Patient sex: F
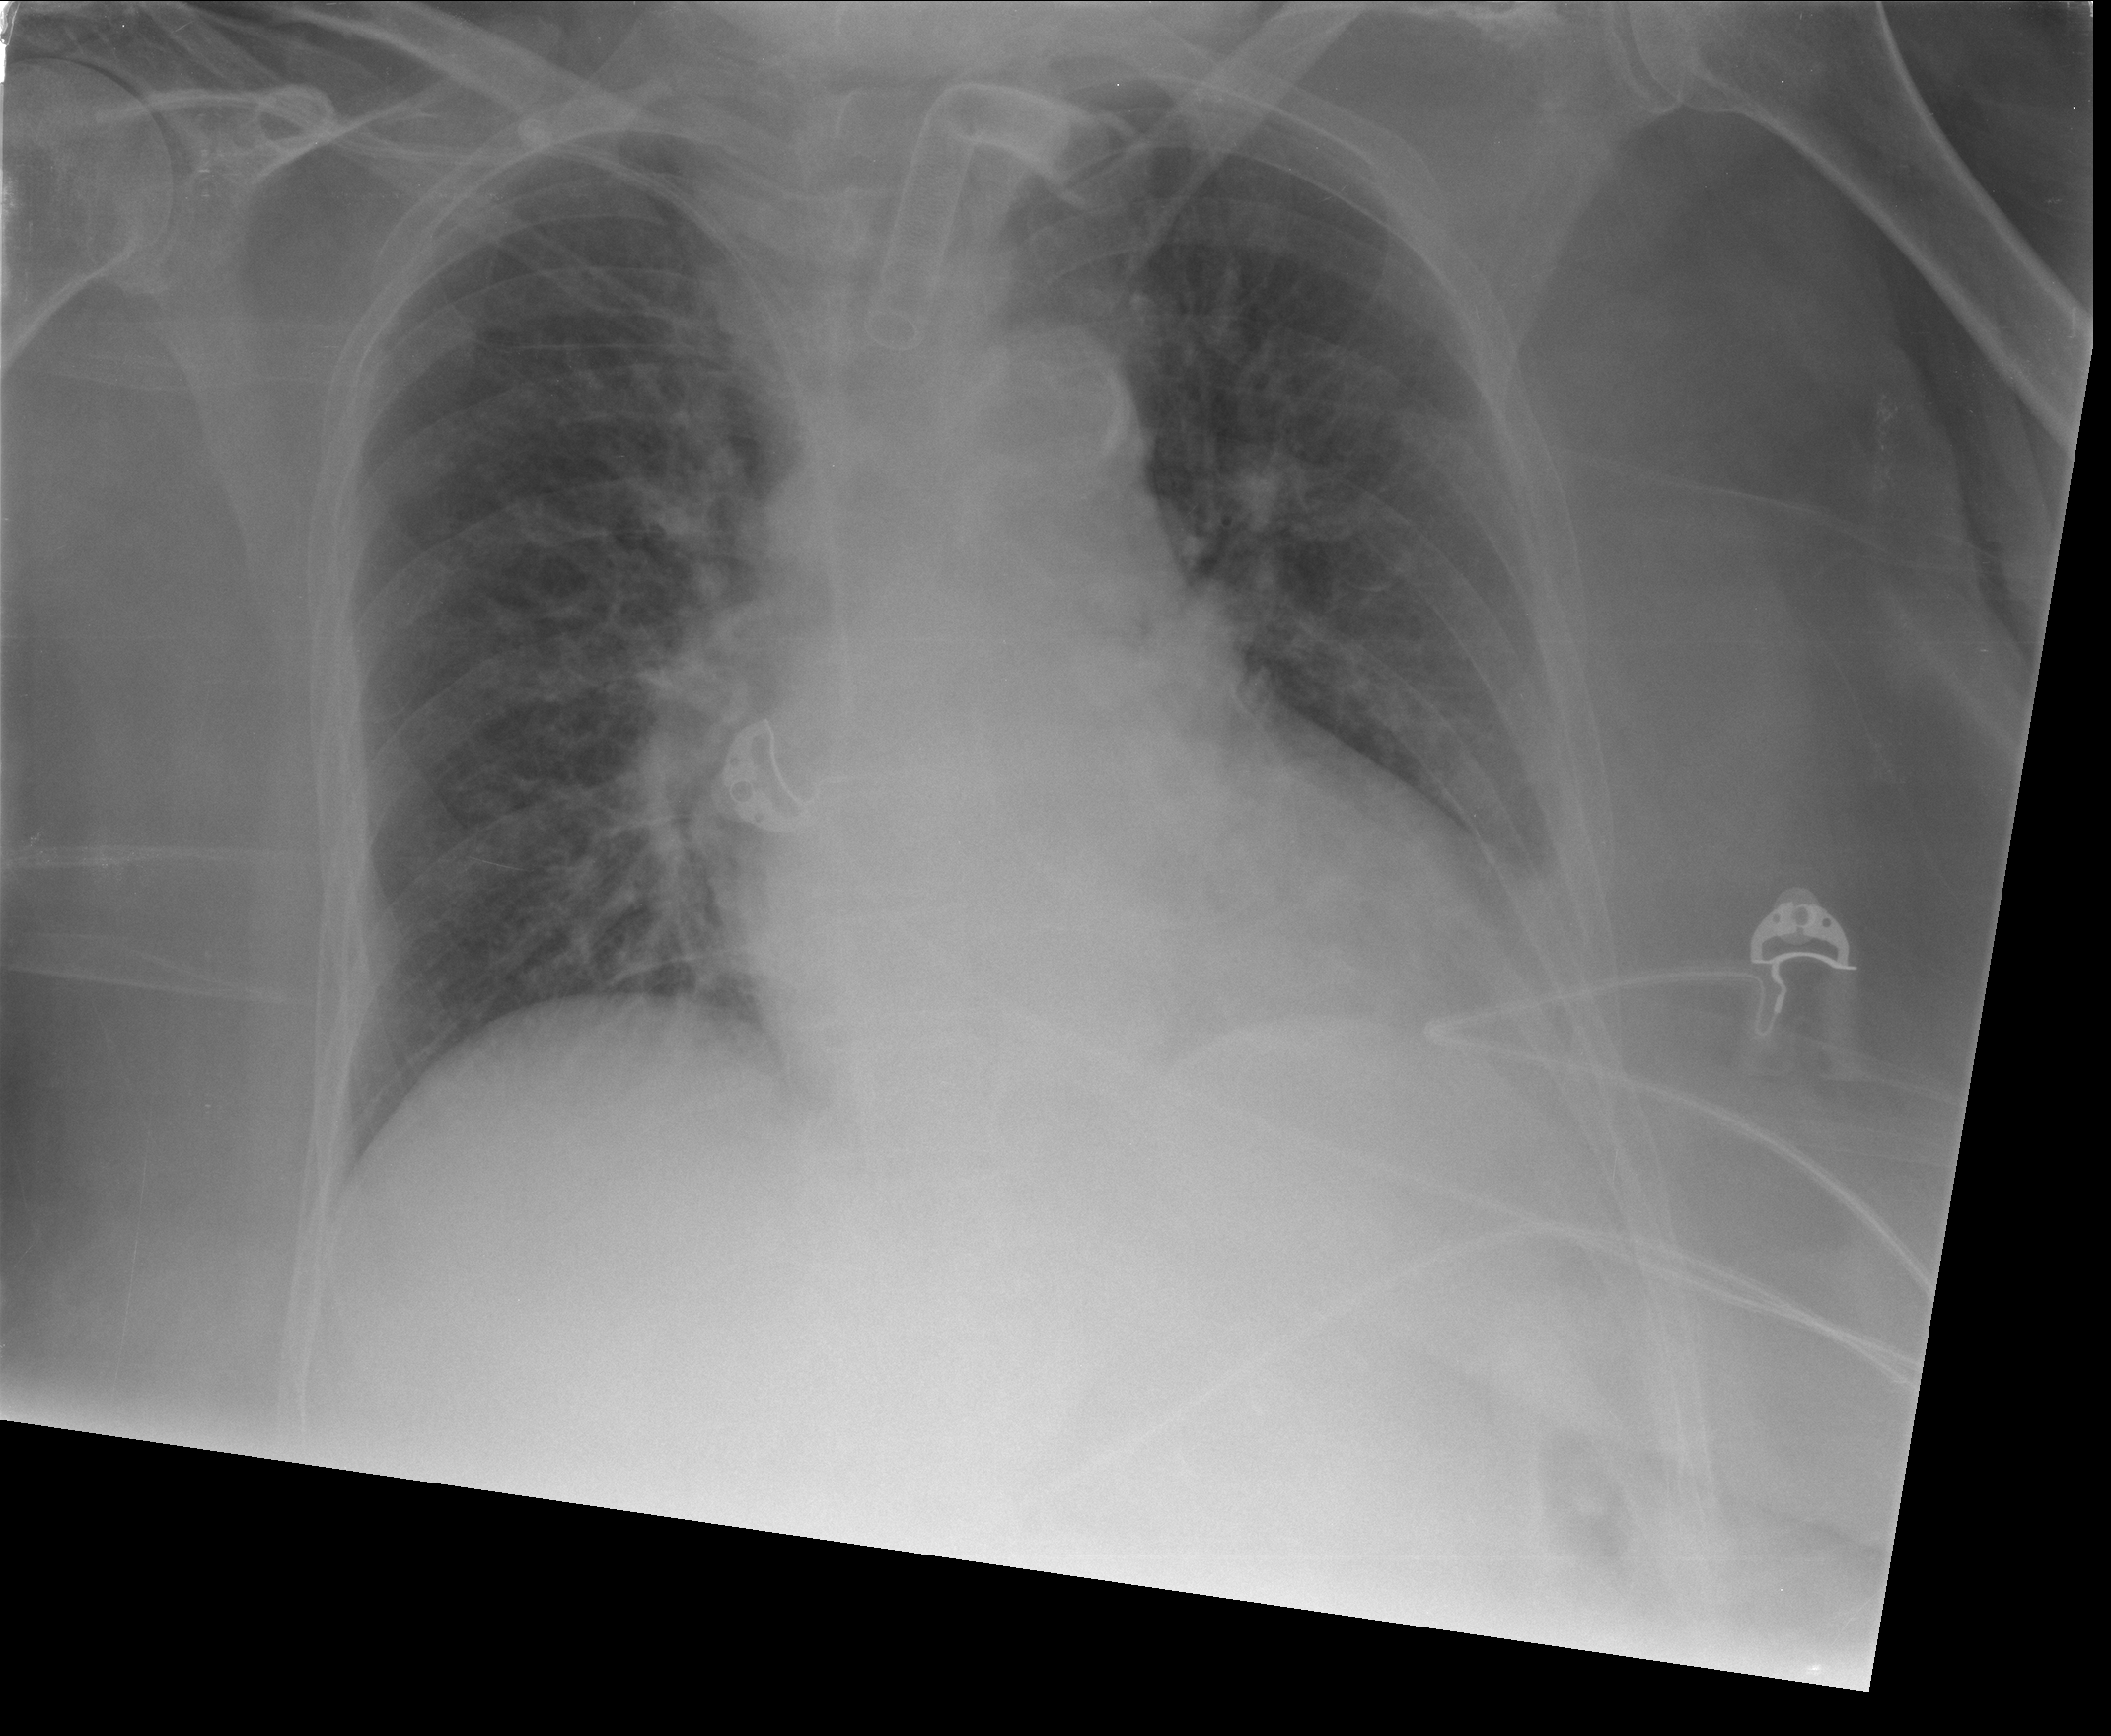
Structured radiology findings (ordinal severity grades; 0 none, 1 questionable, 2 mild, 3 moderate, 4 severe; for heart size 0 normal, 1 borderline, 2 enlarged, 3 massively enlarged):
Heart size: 0
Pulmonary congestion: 2
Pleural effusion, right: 0
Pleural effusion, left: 2
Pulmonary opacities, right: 2
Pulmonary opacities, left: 2
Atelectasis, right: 2
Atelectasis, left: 2